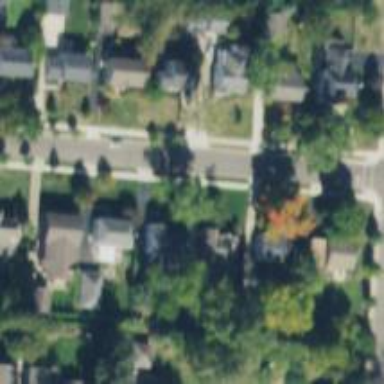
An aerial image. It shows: Residential driveway used as service road.